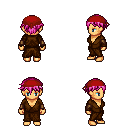
a pixel art fantasy rpg character, female body template, human, tanned skin, brown robe, teal pants, pink short bangs hairstyle, red bandana, cloth bracers, four views (front, back, left, right), 2x2 character sprite sheet, small pixel art, hard edges, no anti-aliasing